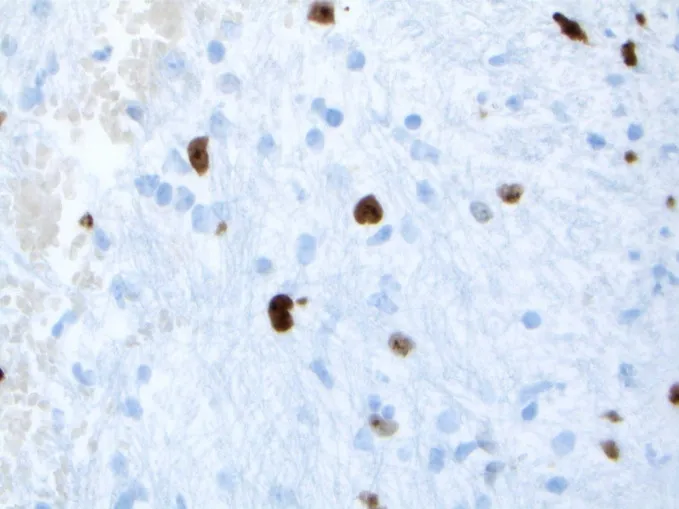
Nuclei labeling Ki-67 highlighting scattered atypical cells.
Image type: pathology (immunostaining)